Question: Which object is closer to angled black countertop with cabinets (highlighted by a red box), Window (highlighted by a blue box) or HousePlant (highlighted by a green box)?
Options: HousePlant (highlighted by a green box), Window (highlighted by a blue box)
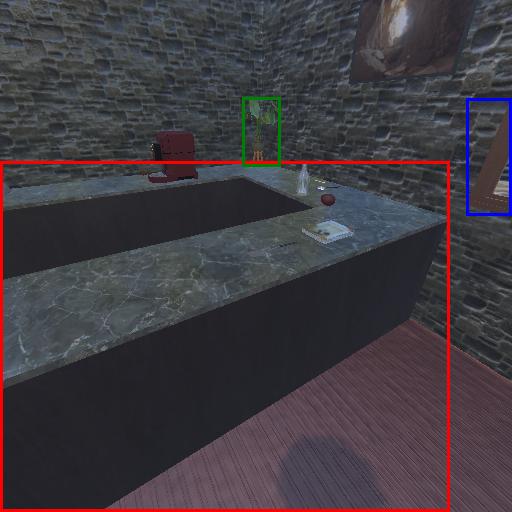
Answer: HousePlant (highlighted by a green box)